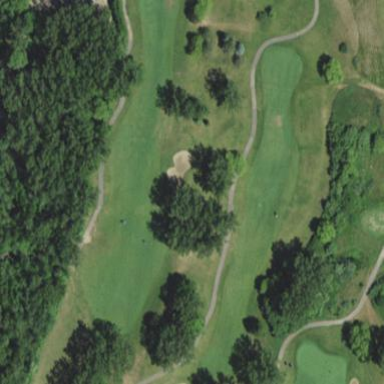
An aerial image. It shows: Golf fairway surrounded by grass in golf sport setting.